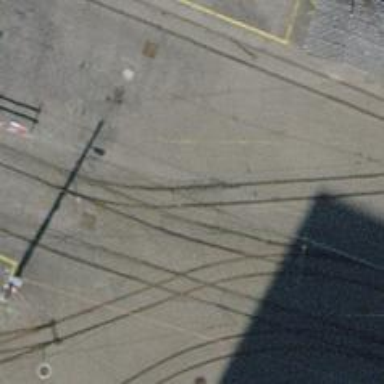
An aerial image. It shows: Tram railway with electrified contact lines passing through service yard with single track.